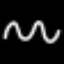
Label: squiggle